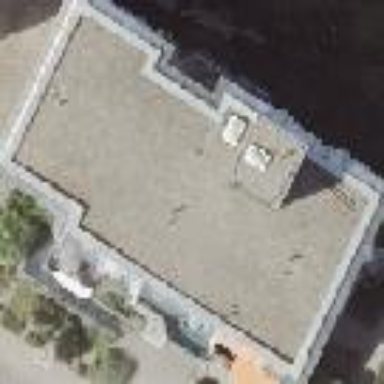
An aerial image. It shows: Nursing home building with flat roof. It consists of apartments.